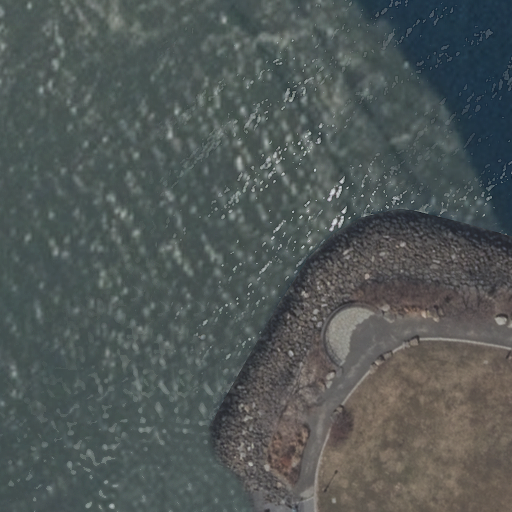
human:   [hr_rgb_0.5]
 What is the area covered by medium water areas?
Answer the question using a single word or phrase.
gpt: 0m2

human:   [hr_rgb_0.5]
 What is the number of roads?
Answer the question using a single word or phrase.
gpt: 1

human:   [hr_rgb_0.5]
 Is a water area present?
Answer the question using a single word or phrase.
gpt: yes

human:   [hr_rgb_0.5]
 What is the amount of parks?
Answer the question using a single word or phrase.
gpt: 1

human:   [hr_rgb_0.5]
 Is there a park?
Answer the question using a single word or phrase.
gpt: yes

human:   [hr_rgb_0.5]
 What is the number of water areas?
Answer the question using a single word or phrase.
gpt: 1

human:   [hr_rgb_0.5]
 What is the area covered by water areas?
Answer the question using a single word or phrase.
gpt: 7641m2

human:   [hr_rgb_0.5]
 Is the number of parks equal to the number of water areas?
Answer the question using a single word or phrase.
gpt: yes

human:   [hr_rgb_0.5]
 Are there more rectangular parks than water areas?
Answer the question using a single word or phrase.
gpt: no

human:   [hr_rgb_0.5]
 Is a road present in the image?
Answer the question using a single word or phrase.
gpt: yes

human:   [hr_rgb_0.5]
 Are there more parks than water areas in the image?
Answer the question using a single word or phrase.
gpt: no

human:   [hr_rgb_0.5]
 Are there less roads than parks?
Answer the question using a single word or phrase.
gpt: no

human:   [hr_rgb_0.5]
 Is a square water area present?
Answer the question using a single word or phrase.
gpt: no

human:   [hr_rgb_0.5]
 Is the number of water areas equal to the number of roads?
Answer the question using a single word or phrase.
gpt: yes

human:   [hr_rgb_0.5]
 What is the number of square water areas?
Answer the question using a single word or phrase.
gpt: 0

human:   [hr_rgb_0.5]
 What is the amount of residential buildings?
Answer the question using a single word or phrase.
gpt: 0

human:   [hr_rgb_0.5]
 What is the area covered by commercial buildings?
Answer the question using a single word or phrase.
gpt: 0m2

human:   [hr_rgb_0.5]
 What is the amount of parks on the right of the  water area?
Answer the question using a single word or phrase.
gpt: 0

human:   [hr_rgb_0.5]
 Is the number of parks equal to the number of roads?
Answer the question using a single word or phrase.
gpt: yes

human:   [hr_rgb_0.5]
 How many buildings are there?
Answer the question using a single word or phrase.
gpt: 0

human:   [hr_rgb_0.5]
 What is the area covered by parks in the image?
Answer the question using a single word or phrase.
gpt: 7901m2

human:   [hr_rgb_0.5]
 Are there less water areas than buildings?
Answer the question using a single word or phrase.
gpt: no

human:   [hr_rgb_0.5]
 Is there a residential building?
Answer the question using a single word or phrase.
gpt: no

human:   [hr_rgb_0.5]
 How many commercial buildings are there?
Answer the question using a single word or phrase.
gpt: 0

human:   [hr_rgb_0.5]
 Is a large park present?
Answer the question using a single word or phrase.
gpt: yes

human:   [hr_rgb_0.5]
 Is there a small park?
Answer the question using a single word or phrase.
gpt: no

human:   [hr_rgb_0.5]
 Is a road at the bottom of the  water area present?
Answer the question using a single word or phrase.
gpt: yes

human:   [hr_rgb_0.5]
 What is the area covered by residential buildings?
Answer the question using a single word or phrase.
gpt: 0m2

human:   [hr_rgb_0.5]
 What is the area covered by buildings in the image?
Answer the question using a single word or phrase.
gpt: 0m2

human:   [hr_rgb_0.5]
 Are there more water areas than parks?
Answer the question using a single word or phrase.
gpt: no

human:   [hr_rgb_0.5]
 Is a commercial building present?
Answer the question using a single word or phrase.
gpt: no

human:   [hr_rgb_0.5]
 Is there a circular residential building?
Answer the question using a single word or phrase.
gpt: no

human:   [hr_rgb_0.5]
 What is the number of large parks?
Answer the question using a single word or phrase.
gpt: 1

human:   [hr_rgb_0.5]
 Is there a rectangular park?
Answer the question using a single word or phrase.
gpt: no

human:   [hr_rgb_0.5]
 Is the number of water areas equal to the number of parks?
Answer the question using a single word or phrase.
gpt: yes

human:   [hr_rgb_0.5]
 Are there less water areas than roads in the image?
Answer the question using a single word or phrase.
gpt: no

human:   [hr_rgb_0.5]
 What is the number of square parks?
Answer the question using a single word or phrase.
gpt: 0

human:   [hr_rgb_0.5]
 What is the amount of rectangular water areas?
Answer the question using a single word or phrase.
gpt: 0

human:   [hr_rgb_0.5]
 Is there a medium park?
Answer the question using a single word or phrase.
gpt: no

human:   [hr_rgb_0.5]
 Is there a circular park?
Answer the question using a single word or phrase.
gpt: no

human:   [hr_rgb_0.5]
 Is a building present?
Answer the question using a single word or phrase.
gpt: no

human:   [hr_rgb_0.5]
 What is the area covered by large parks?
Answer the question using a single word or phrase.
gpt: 7901m2

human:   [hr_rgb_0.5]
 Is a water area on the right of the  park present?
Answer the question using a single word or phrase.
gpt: no

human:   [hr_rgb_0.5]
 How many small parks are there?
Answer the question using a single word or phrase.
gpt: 0

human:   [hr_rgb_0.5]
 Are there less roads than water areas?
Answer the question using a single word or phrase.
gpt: no

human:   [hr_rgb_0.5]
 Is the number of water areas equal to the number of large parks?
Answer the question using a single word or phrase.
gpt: yes

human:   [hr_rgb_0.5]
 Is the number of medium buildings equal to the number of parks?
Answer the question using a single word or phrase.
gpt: no

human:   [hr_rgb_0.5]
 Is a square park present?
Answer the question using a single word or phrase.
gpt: no

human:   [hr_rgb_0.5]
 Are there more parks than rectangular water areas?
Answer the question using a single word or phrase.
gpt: yes

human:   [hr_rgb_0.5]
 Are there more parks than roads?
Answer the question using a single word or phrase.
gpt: no

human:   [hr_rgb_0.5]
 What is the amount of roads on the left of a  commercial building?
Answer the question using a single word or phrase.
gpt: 0

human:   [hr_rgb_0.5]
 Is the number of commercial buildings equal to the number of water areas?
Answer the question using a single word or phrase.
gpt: no

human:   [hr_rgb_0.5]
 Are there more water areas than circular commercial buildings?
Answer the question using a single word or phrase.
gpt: yes

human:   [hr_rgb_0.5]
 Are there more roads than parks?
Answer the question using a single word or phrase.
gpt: no

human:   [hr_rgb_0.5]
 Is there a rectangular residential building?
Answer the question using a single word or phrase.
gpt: no

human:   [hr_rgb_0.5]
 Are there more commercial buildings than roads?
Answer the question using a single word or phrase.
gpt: no

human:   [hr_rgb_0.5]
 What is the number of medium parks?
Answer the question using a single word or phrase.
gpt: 0

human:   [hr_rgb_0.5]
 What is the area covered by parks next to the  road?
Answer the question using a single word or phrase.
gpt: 7901m2

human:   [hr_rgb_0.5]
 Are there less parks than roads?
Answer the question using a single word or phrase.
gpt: no

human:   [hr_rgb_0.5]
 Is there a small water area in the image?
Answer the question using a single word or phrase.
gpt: no

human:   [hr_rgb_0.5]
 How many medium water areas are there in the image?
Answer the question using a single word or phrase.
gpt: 0

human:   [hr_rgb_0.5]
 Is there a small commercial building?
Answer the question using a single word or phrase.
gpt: no

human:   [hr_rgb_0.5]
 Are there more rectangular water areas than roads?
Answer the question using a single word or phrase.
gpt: no

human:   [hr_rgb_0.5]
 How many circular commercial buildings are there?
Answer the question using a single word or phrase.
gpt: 0